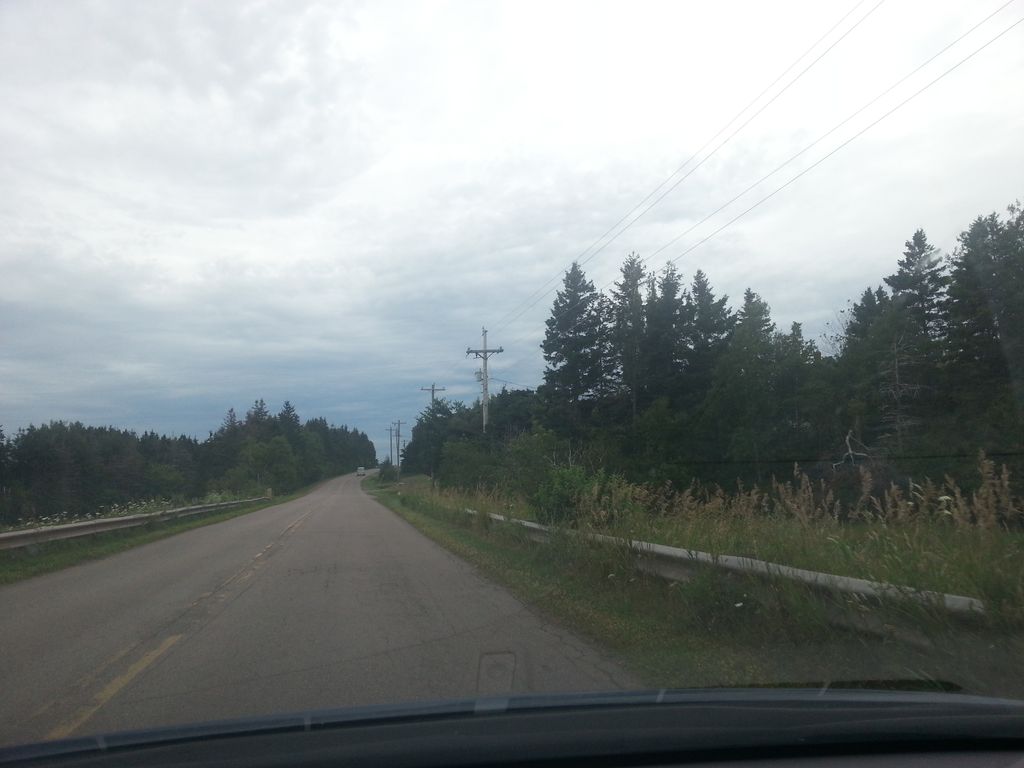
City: charlottetown